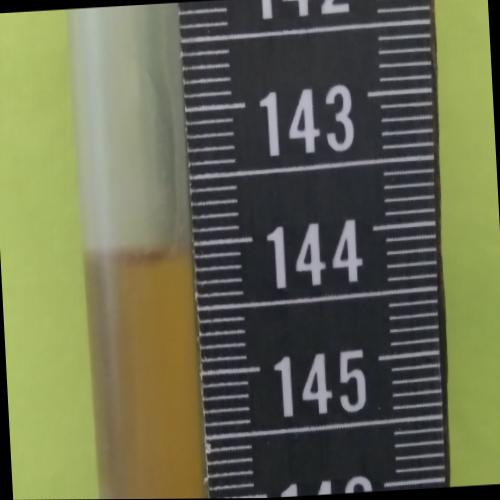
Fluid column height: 144.1 cm